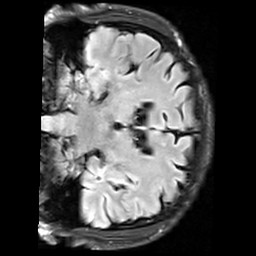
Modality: FLAIR
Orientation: coronal
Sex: male
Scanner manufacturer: siemens
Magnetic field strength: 3 T
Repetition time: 10 s
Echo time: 0.09 s